Question: How do I position the file input button on the right hand side inside the textfield
this is my fiddle
<URL>
this is how i want as attached a screen shot
'''
input[type=file] {
-webkit-appearance: textfield;
position: relative;
-webkit-box-sizing: border-box;
}
input[type=file]::-webkit-file-upload-button {
width: 0;
padding: 0;
margin: 0;
-webkit-appearance: none;
border: none;
}
/* "x::-webkit-file-upload-button" forces the rules to only apply to browsers that support this pseudo-element */
x::-webkit-file-upload-button, input[type=file]:after {
content:'Browse...';
display: inline-block;
left: 100%;
margin-left:3px;
position: relative;
-webkit-appearance: button;
padding: 3px 8px 2px;
}
'''
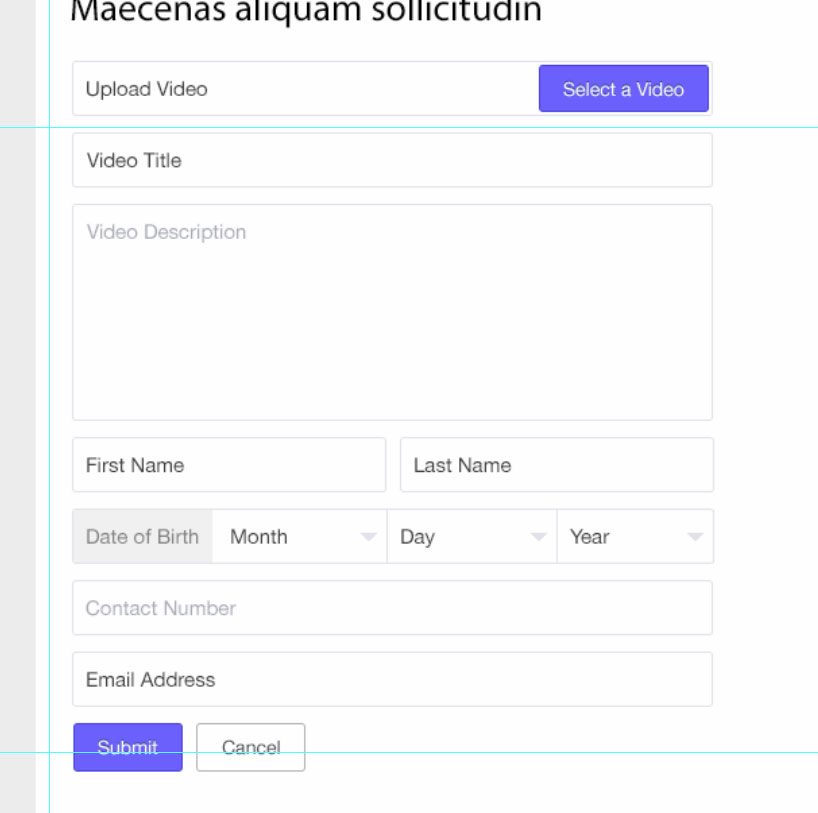
Answer: You just 'fake' a border
Fiddle: <URL>
Html:
'''
<form action="" method="post">
<div class='upload-border'>
<input type="file" name="upload"/>
</div>
</form>
'''
Css:
'''
.upload-border{
border:1px solid black;
width:315px;
}
input[type=file]::-webkit-file-upload-button {
width: 0;
padding: 0;
margin: 0;
-webkit-appearance: none;
border: none;
border:0px;
}
x::-webkit-file-upload-button, input[type=file]:after {
content:'Browse...';
left: 100%;
margin-left:3px;
position: relative;
-webkit-appearance: button;
padding: 3px 8px 2px;
border:0px;
}
'''